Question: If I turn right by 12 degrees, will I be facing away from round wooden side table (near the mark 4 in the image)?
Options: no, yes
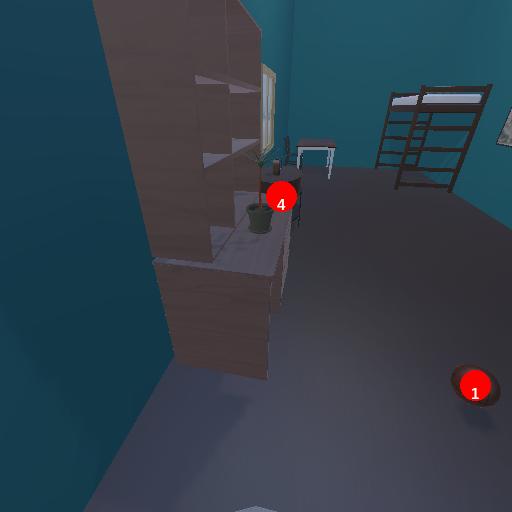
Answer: no